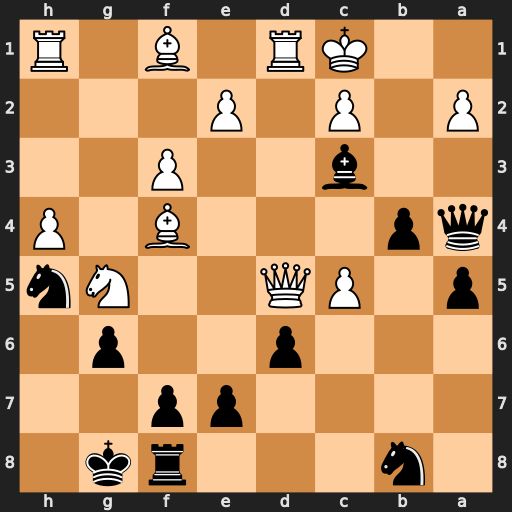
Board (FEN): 1n3rk1/4pp2/3p2p1/p1PQ2Nn/qp3B1P/2b2P2/P1P1P3/2KR1B1R
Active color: b
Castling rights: -
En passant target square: -
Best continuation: Qa3+ Kb1 Qb2#